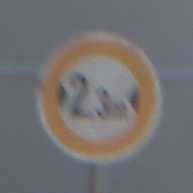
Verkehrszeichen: TatsaechlicheBreite2Komma3
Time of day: MorningAfternoon
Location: Outdoor (Urban)
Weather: Clear
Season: NotSpecified
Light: Natural